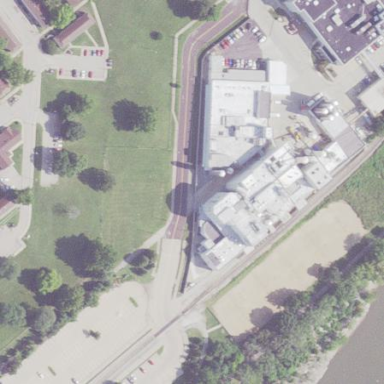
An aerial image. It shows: Industrial building.